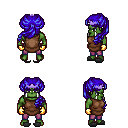
a pixel art fantasy rpg character, male body template, orc, green skin, brown tunic, magenta pants, blue princess hairstyle, purple tiara, gold gloves, gray slippers, four views (front, back, left, right), 2x2 character sprite sheet, small pixel art, hard edges, no anti-aliasing